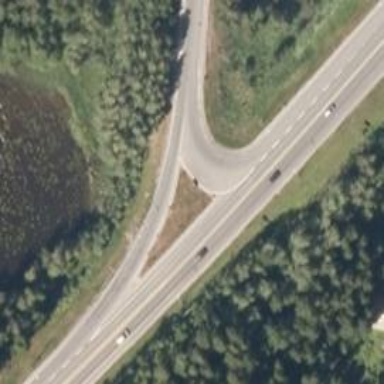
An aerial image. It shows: Trunk link highway.